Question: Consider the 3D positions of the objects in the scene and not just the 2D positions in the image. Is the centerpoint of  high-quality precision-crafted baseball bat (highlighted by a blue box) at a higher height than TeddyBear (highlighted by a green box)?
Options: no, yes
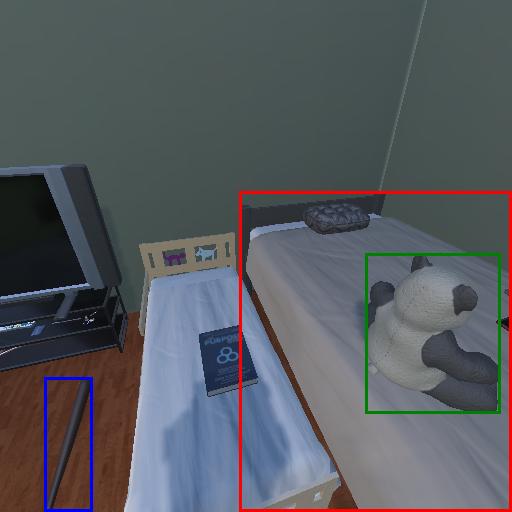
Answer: no